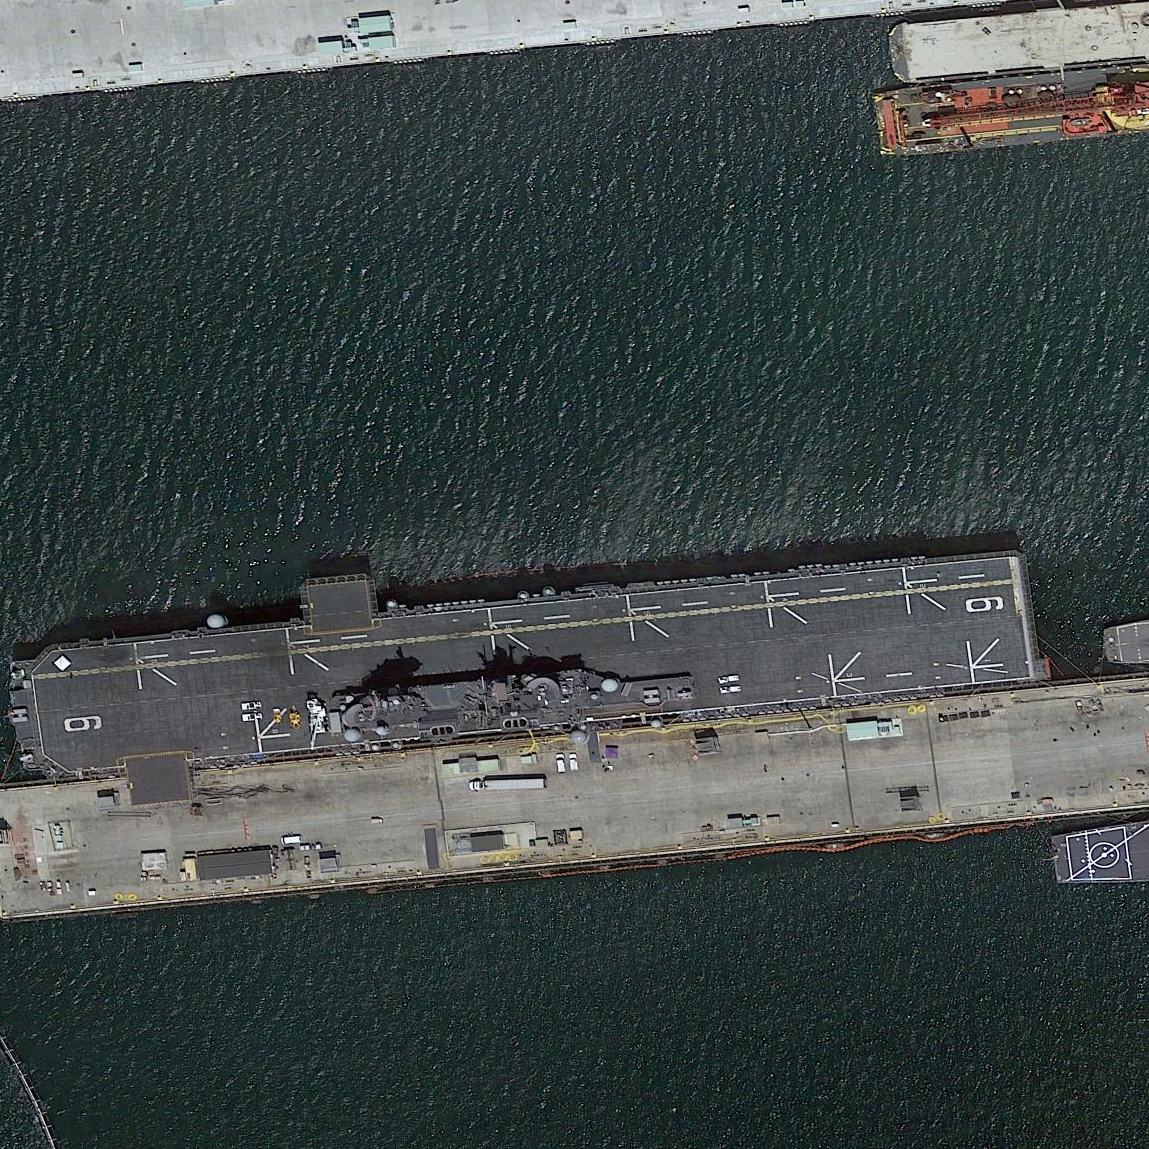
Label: assault